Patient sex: M
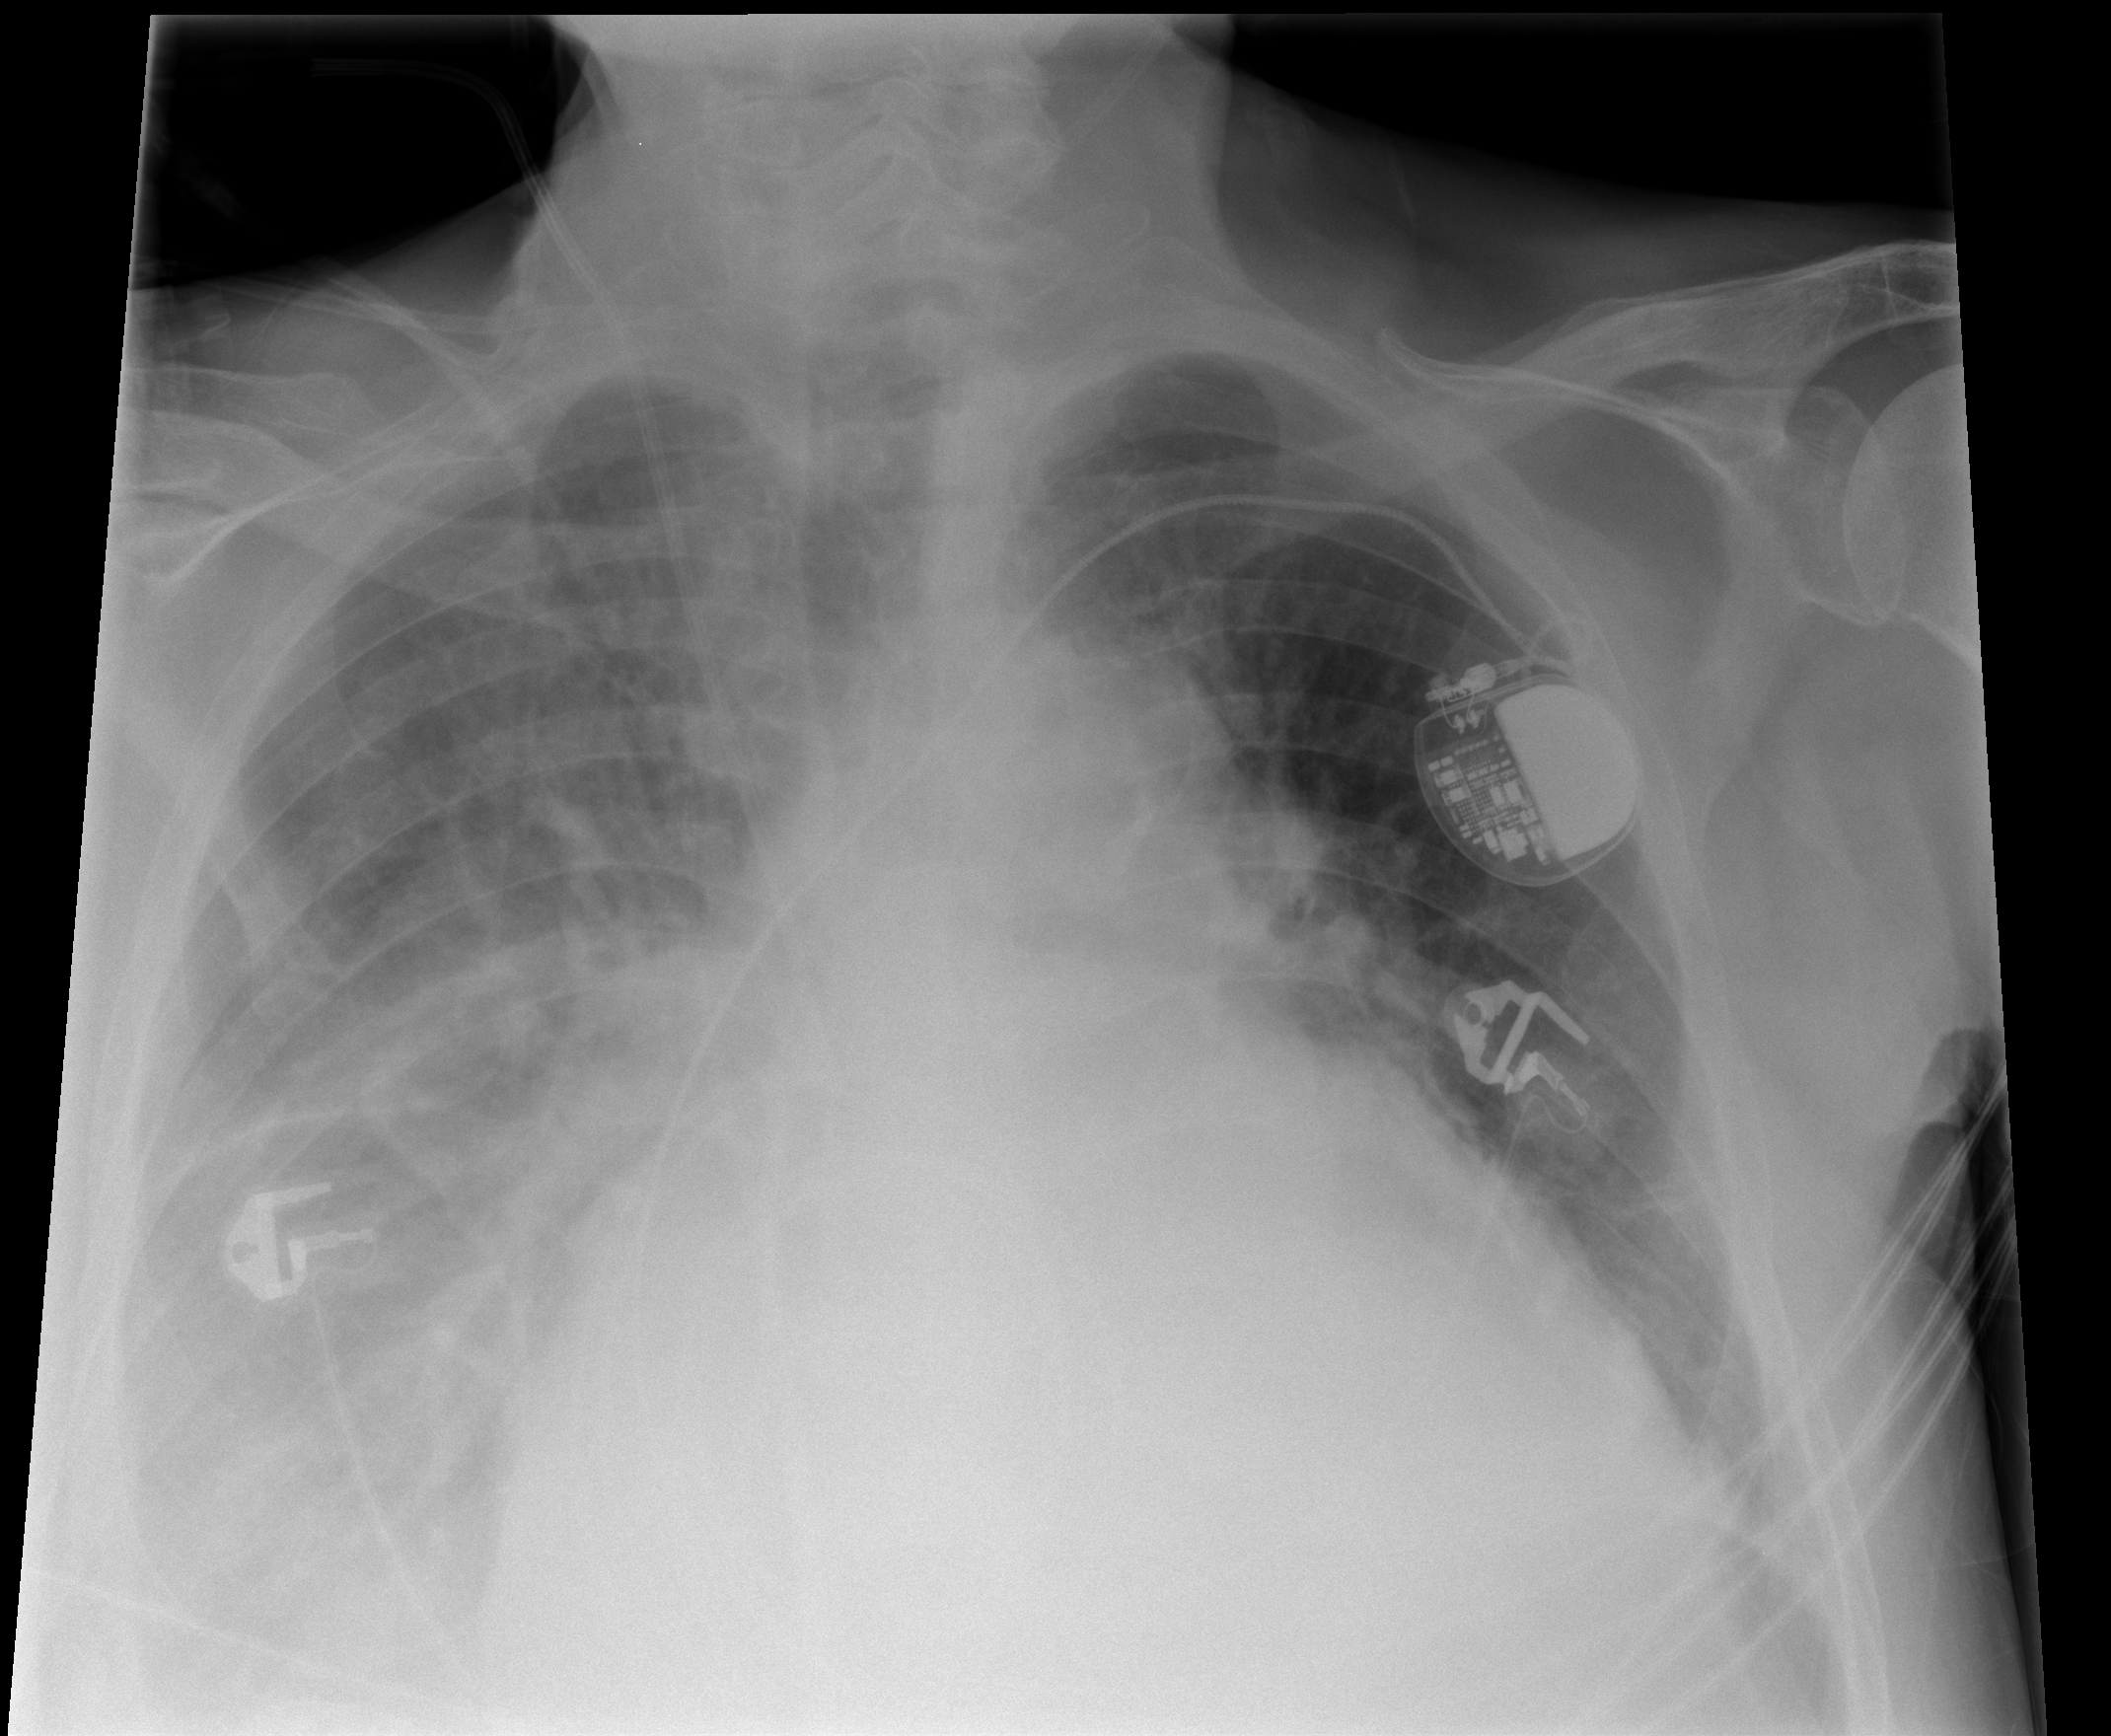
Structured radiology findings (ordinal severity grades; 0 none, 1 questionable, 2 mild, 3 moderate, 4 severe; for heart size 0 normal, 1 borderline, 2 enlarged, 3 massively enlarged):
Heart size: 3
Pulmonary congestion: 2
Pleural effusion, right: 2
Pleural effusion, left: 0
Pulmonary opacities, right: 2
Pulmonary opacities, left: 0
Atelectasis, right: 2
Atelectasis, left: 0